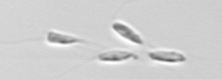
Label: Dinobryon